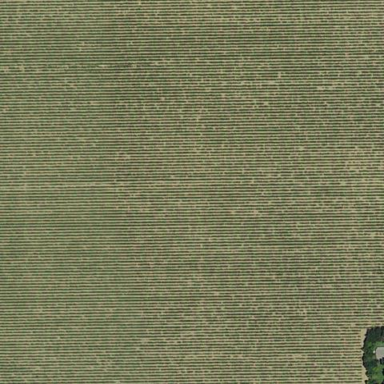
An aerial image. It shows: Vineyard with grape crops.